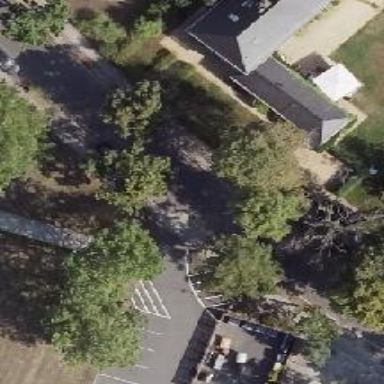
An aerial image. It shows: Residential road with asphalt surface. There are sidewalks on both sides of the road.